Question: According to documentation, Dot Net Obfuscator (Dotfuscator for short) is pre-installed in VS Studio 2012.
It should be found at <URL>.
However, no such thing is here:

Does Dotfuscator come installed default on Visual Studio 2012/2013 Express anymore?
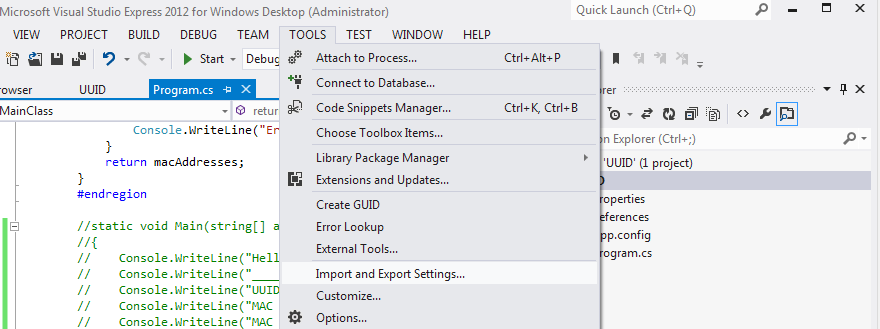
Answer: The Dotfuscator product is only included by default in non-Express SKUs of Visual Studio. This is true for all versions of Visual Studio (to date 2010, 2012 and 2013)
IIRC the logic goes along the lines of Express can't be used to develop commercial products and there is little value in obfuscating hobby projects hence they aren't paired together